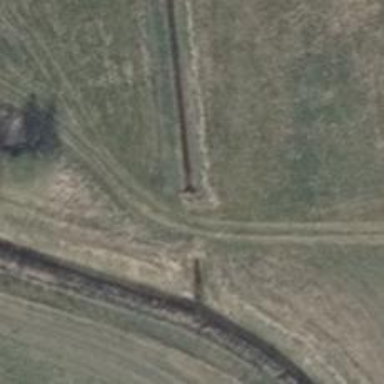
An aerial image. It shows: Culvert tunnel.